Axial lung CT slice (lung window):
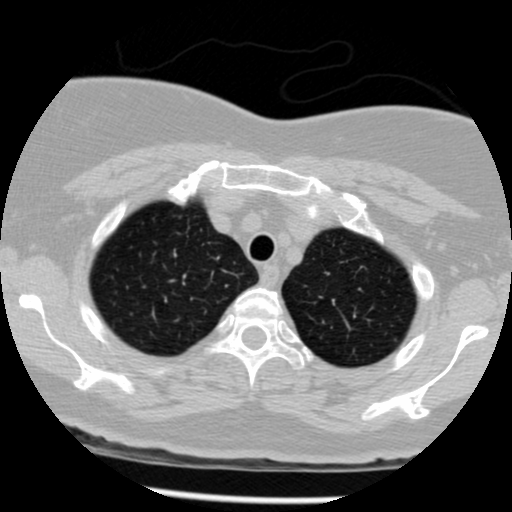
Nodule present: no